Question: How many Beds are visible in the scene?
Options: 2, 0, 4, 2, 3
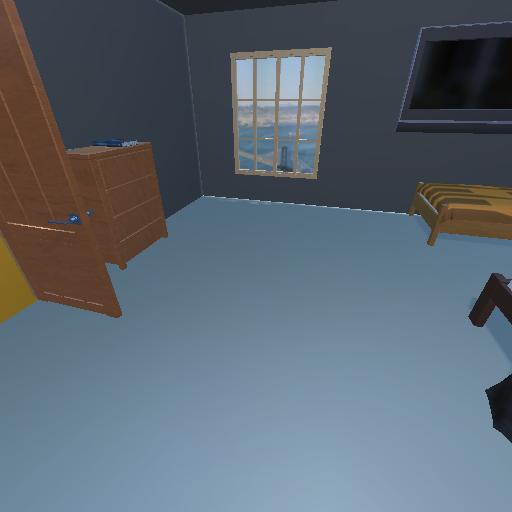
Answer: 2